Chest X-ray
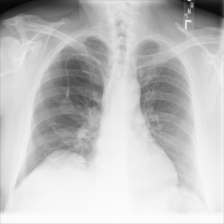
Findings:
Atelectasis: negative
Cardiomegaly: negative
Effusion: negative
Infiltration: negative
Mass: negative
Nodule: negative
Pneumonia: negative
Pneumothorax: negative
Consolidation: negative
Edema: negative
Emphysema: negative
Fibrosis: negative
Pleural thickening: negative
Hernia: negative